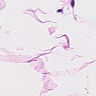
Metastatic tissue present: no